Question: I am trying to make a custom tooltip control that is used for TextBoxes.
It will look like this:

...except for some pixels that comes from the background components that I have gimped away as good as possible.
The idea comes from:
<URL>
The problem is that the code behind of my custom control never gets the validation object (that should be passed to it via the trigger in generic.xaml).
Why not?
generic.xaml:
'''
<Style TargetType="{x:Type TextBox}" x:Name="tb">
<Setter Property="Width" Value="200" />
<Setter Property="Background" Value="{StaticResource InputBackgroundColor}" />
<Setter Property="BorderBrush" Value="{StaticResource InputBorderBrush}" />
<Setter Property="HorizontalAlignment" Value="Left" />
<Setter Property="Margin" Value="5,0,0,5" />
<Style.Triggers>
<Trigger Property="Validation.HasError" Value="true">
<Setter Property="ToolTip">
<Setter.Value>
<Windows:ValidationBalloonPopupWindow
Validation="{Binding Path=Validation, ElementName=tb}" />
</Setter.Value>
</Setter>
</Trigger>
</Style.Triggers>
</Style>
'''
As you see, I try to refer to Validation by using ElementName of tb.
Seems like Name is not used in templates. If I change to x:Key instead, all my textboxes becomes like 10 pixels wide. Probably not the right thing to do in other words.
The code behind, ValidationBalloonPopupWindow.xaml.cs:
'''
using System.Windows;
using System.Windows.Controls;
namespace Foo.ToolTips
{
public partial class ValidationBalloonPopupWindow : ToolTip
{
public ValidationBalloonPopupWindow()
{
InitializeComponent();
}
public static DependencyProperty ValidationProperty
= DependencyProperty.Register("Validation", typeof(object), typeof(ValidationBalloonPopupWindow),
new PropertyMetadata(null, OnChangedValidationByBinding));
private static void OnChangedValidationByBinding
(DependencyObject d, DependencyPropertyChangedEventArgs e)
{
((ValidationBalloonPopupWindow)d).OnChangedValidationByBinding(e.NewValue);
}
public void OnChangedValidationByBinding(object newValue)
{
txtMessage.Text = newValue.GetType().Name;
}
private object _validation;
public object Validation
{
get
{
return _validation;
}
set
{
_validation = value;
txtMessage.Text = _validation.GetType().Name;
}
}
}
}
'''
Which has a setter that should run, I have tried to put a lot of breakpoints in this file without success.
The xaml for the control itself, ValidationBalloonPopupWindow.xaml:
'''
<ToolTip x:Class="FRAM.Windows.ValidationBalloonPopupWindow"
xmlns="http://schemas.microsoft.com/winfx/2006/xaml/presentation"
xmlns:x="http://schemas.microsoft.com/winfx/2006/xaml"
Background="Transparent" BorderBrush="Transparent" HasDropShadow="false"
Placement="Bottom"
Height="Auto" Width="Auto">
<Grid Height="126" Width="453">
<Border Margin="7,13,0,0"
CornerRadius="10,10,10,10" Grid.ColumnSpan="4" HorizontalAlignment="Left" Width="429" Height="82" VerticalAlignment="Top" Grid.RowSpan="2">
<Border.Effect>
<DropShadowEffect Color="#FF474747" />
</Border.Effect>
<Border.Background>
<LinearGradientBrush EndPoint="0.5,1" StartPoint="0.5,0">
<GradientStop Color="#FF58C2FF" Offset="0" />
<GradientStop Color="#FFFFFFFF" Offset="1" />
</LinearGradientBrush>
</Border.Background>
<StackPanel Orientation="Vertical">
<Label Content="Title" Height="31" HorizontalAlignment="Left"
Margin="12,8,0,0" Name="lblCaption" FontSize="16" FontWeight="Bold" />
<TextBlock Margin="18,0,0,0" Name="txtMessage" Width="378" HorizontalAlignment="Left">Body</TextBlock>
</StackPanel>
</Border>
<Path Data="M25,25L10.9919,0.64 0.7,25" Fill="#FF58C2FF" HorizontalAlignment="Left"
Margin="32,3,0,0" Stretch="Fill" Width="22" Height="10" VerticalAlignment="Top" />
</Grid>
</ToolTip>
'''
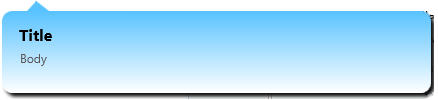
Answer: Instead of referring by name, get the Textbox itself by using 'RelativeSource' binding.
Try something like this:
'''
<Setter Property="ToolTip">
<Setter.Value>
<Windows:ValidationBalloonPopupWindow
Validation="{Binding RelativeSource={RelativeSource Self}, Path=Validation}" />
</Setter.Value>
</Setter>
'''